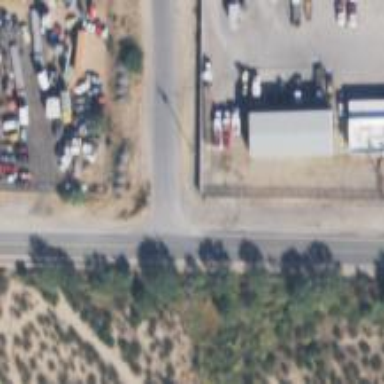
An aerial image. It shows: Power pole.